RGB frame:
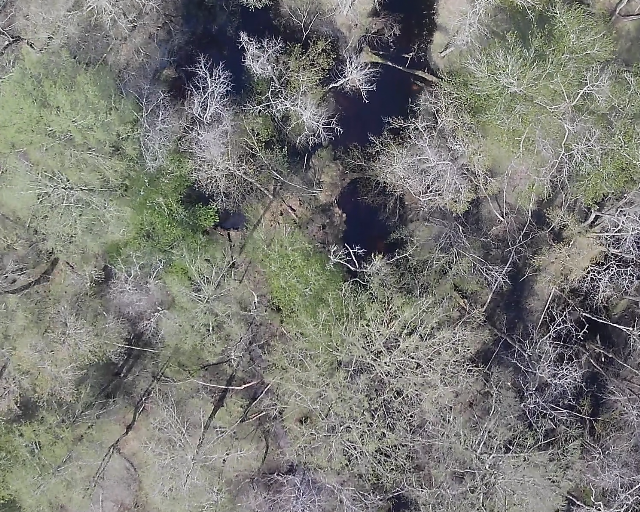
Thermal frame:
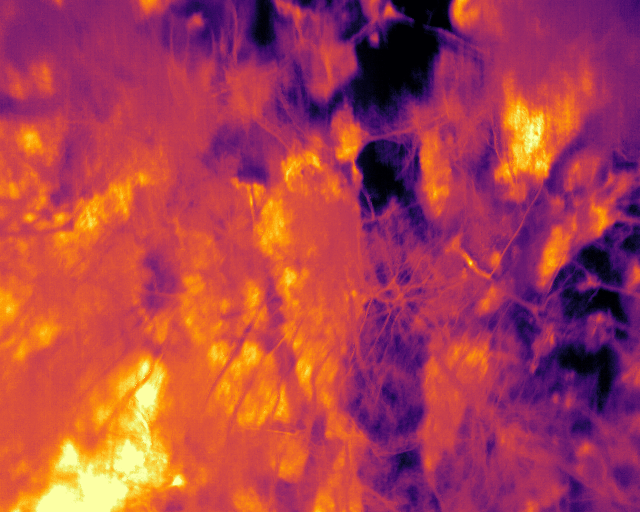
Captured: 2026-02-26 03:46:05
Pixels at or above 80 °C: 0 (fraction of frame: 0)